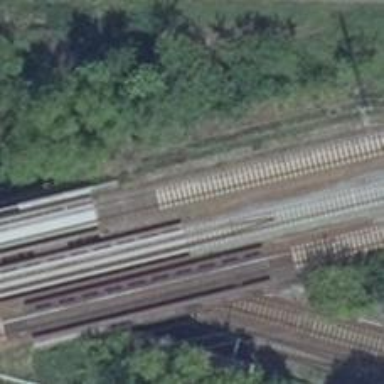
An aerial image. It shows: Railway bridge with electrified contact lines.